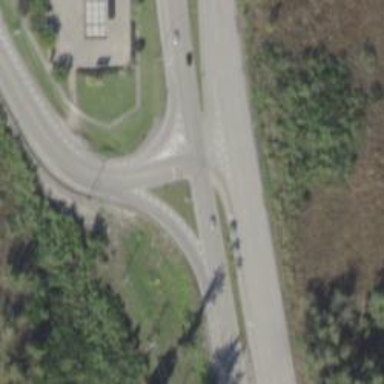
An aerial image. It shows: Asphalt trunk link road.